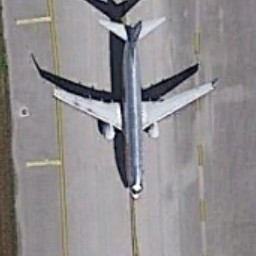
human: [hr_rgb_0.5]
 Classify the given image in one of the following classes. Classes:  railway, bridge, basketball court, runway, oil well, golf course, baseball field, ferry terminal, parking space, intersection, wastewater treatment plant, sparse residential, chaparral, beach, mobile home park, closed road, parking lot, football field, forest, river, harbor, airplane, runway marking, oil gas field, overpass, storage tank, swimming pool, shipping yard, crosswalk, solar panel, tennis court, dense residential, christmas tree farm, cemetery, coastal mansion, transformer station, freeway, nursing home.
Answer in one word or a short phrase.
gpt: airplane